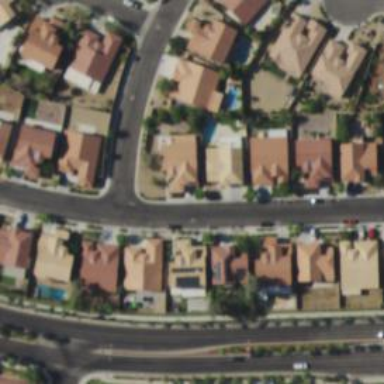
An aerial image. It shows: Residential road.